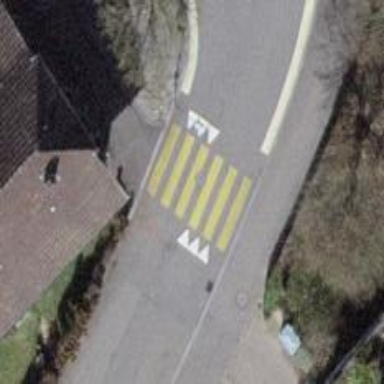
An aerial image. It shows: Zebra crossing on the road.